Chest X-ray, PA view. Patient: 44 years old, sex M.
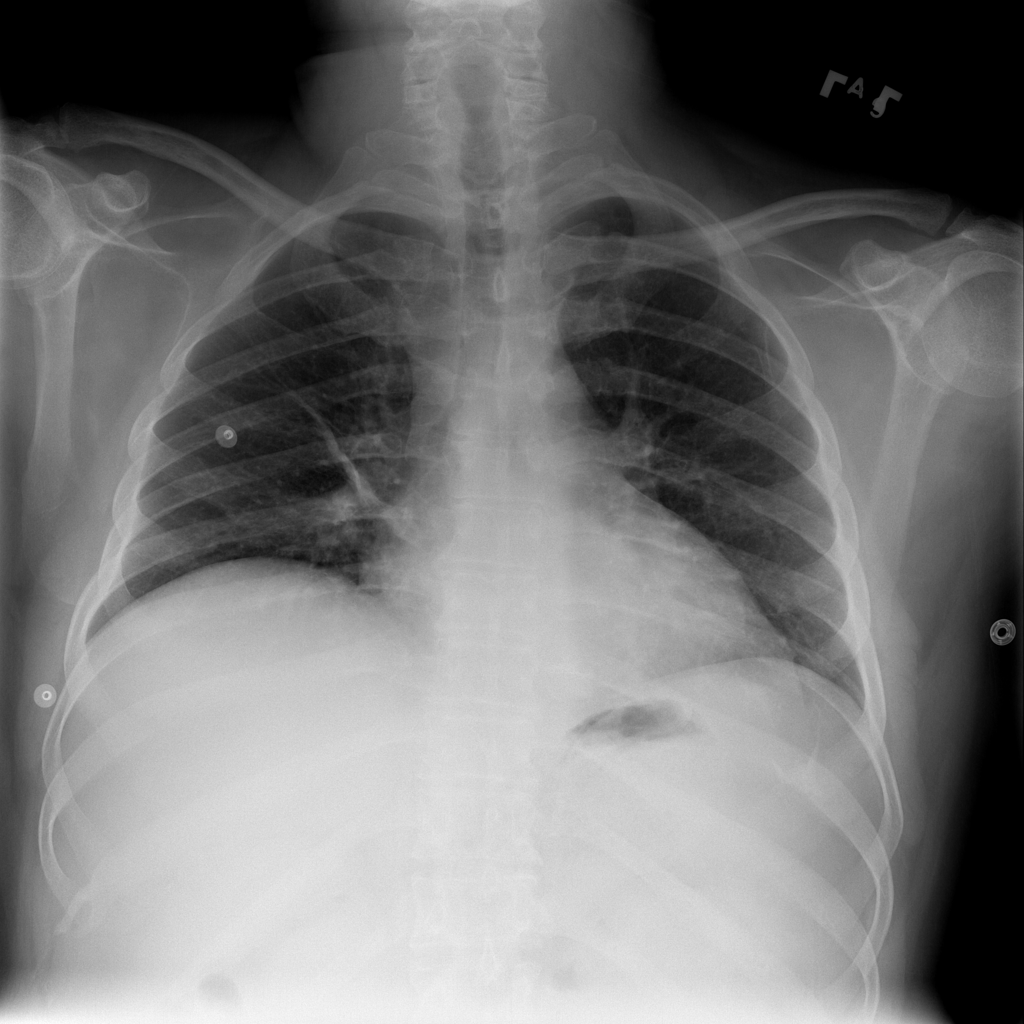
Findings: Atelectasis